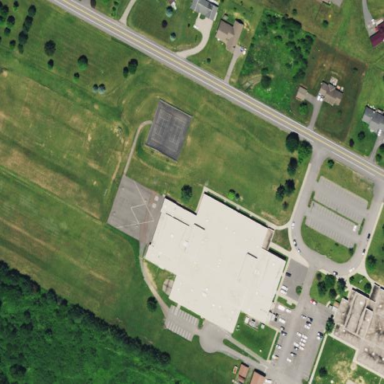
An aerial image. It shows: School building.